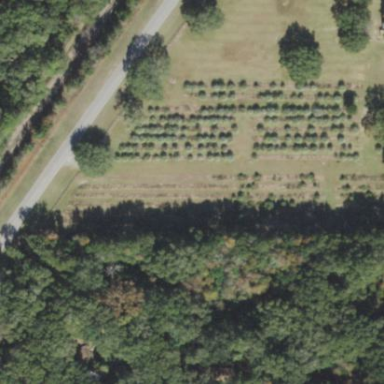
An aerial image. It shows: Plant nursery with trees.